【题型】选择题　【知识点】平面几何　【难度】easy
如图，在四边形 $ABCD$ 中，$E$ 是 $BC$ 边的中点，联结 $DE$ 并延长交 $AB$ 的延长线于点 $F$，如果 $AB = BF$，那么再添加以下一个条件使得四边形 $ABCD$ 是平行四边形，请选出正确的是（ ）

A．$AD = BC$
B．$\angle A = \angle C$
C．$AB = CD$
D．$\angle F = \angle CDF$
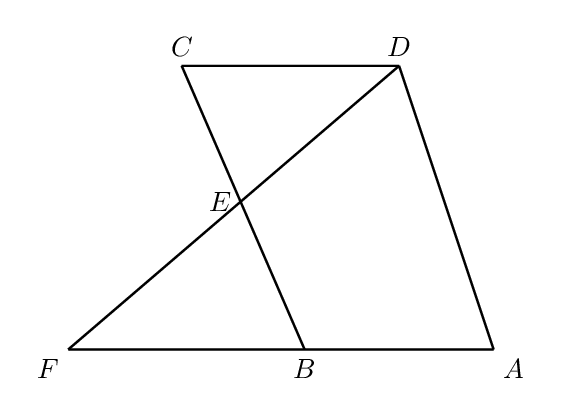
【解答】
【答案】D

【详解】解：当添加 $\angle F = \angle CDF$ 时，$CD \parallel AF$，

$\because$ 点 $E$ 是 $BC$ 的中点，

$\therefore BE = CE$，

在 $\triangle CDE$ 和 $\triangle BFE$ 中，

\[
\begin{cases}
\angle F = \angle CDE \\
\angle BEF = \angle CED \\
BE = CE
\end{cases},
\]

$\therefore \triangle CDE \cong \triangle BFE(\text{AAS})$，

$\therefore BF = CD$，

$\because AB = BF$，

$\therefore AB = CD$，

$\therefore$ 四边形 $ABCD$ 是平行四边形．

而添加 $AD = BC$，$\angle A = \angle C$，$AB = CD$ 均无法证明四边形 $ABCD$ 是平行四边形．

故选：D．